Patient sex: M
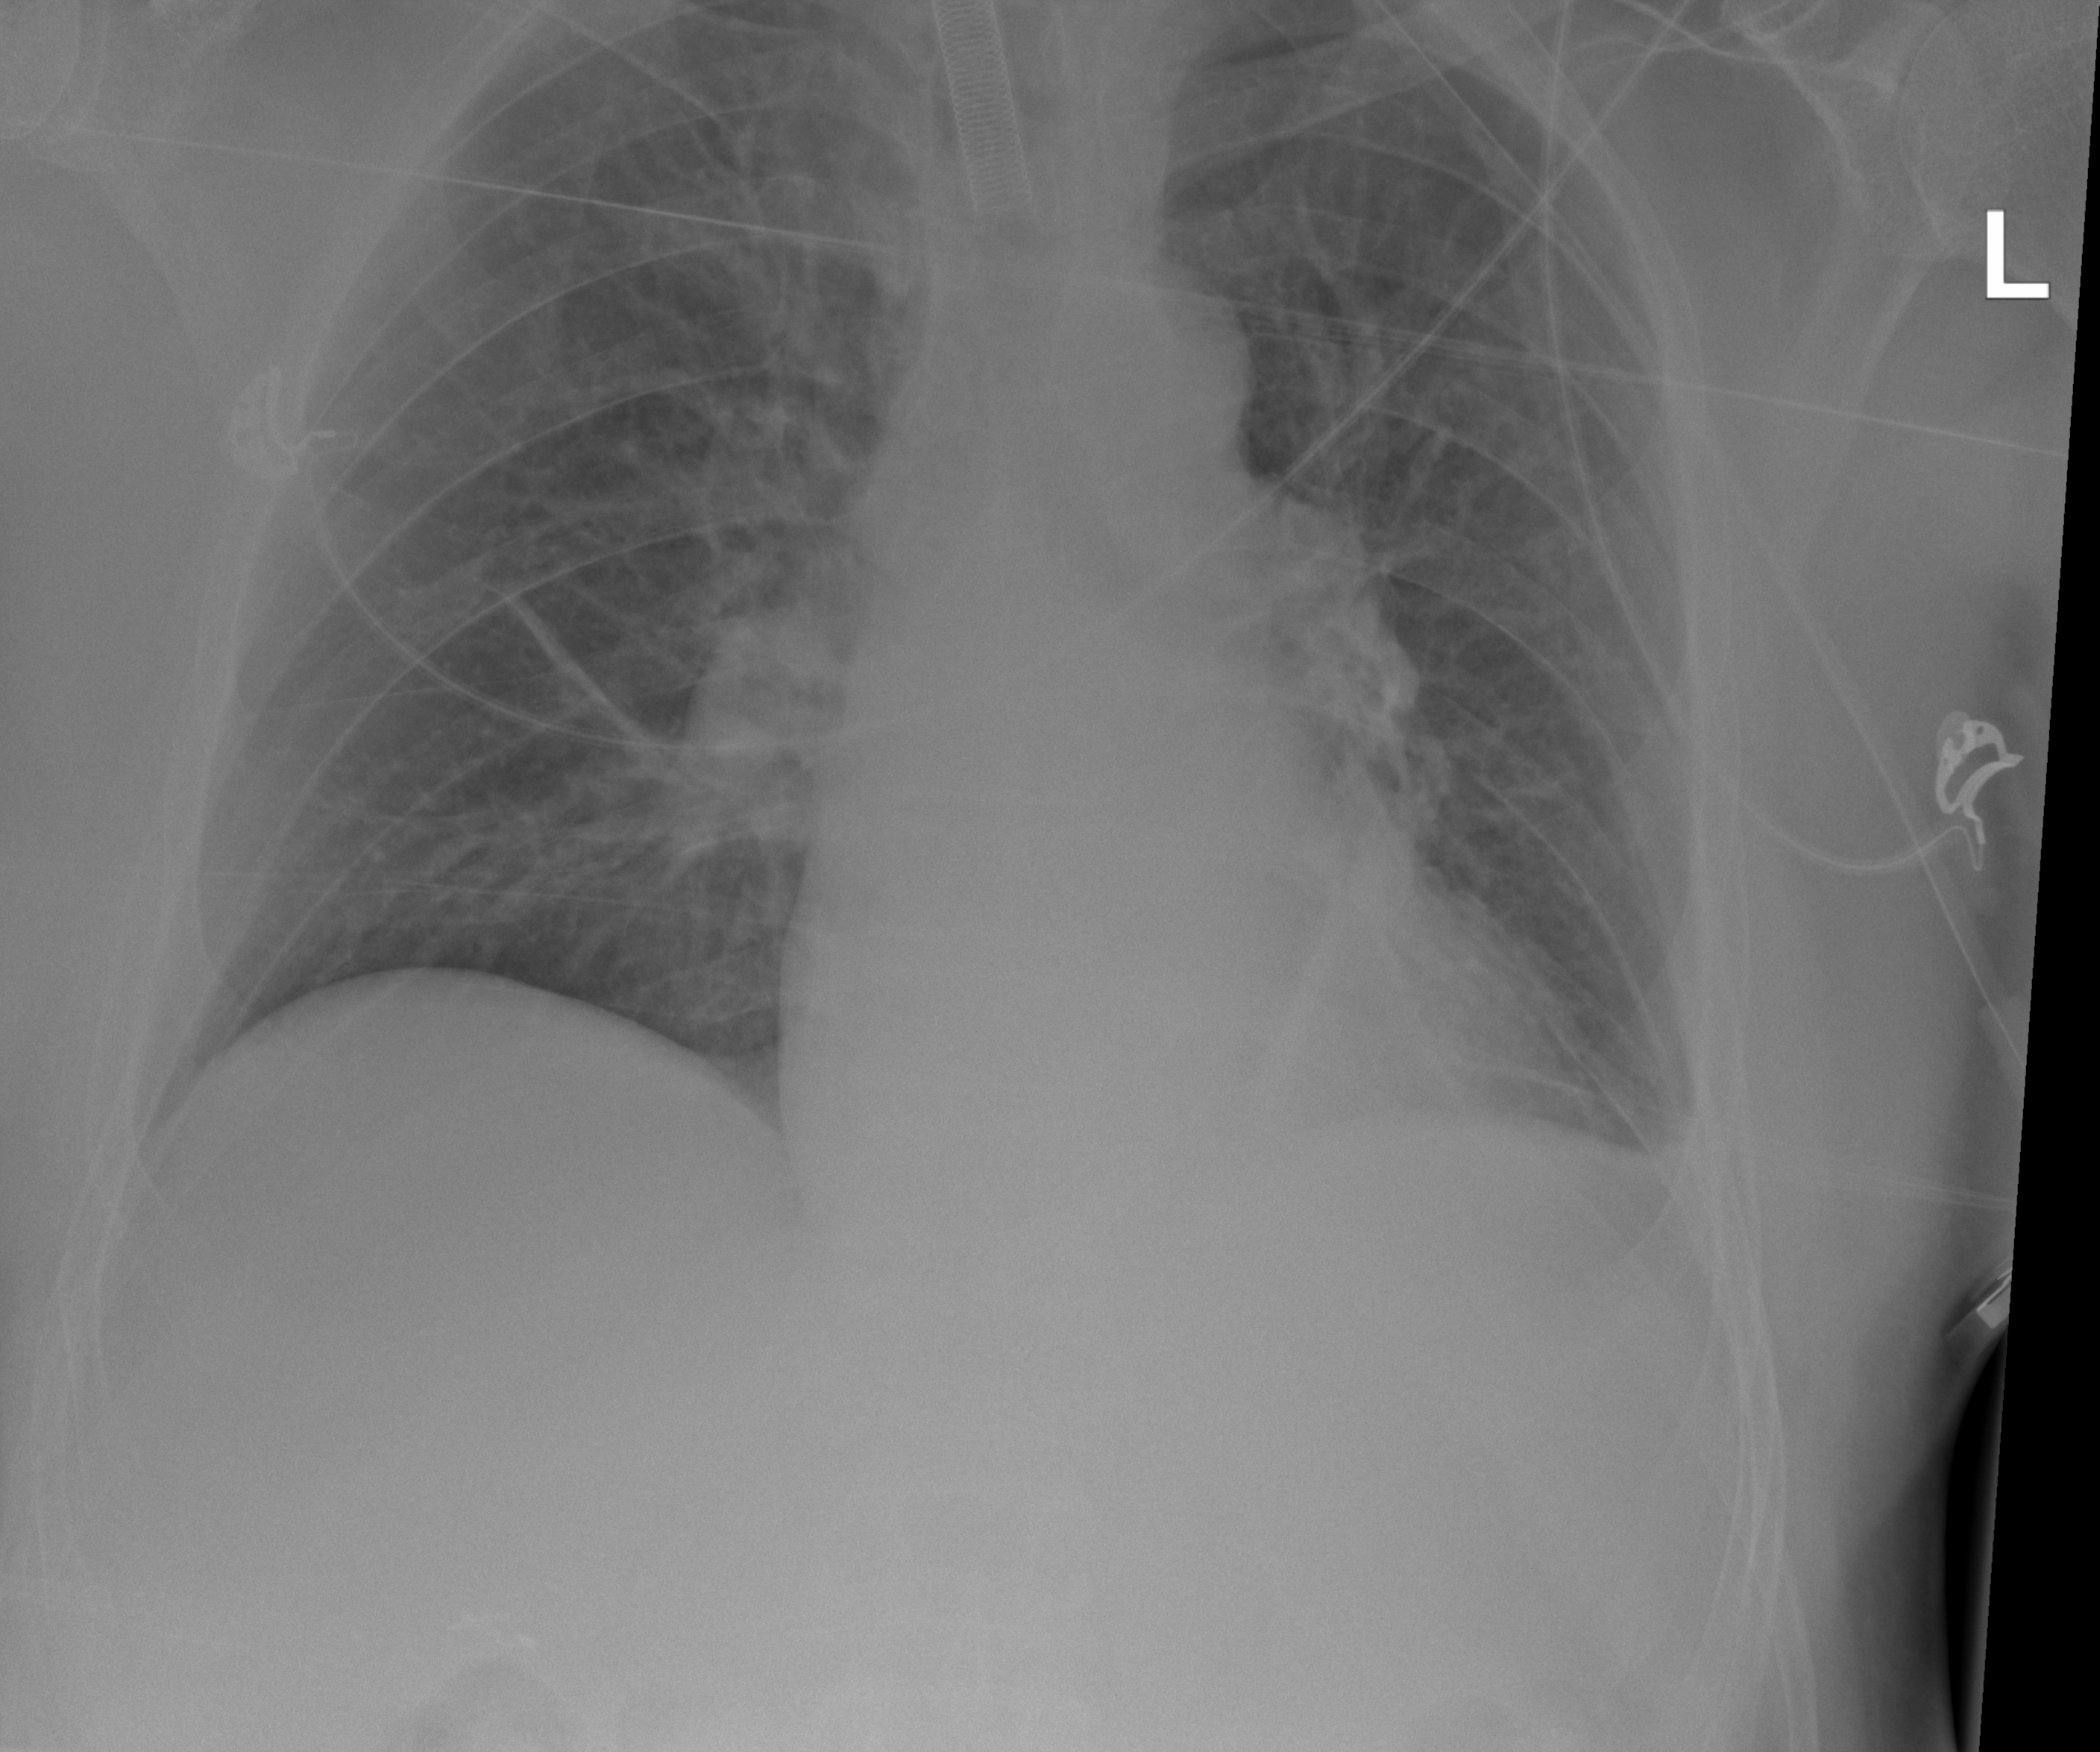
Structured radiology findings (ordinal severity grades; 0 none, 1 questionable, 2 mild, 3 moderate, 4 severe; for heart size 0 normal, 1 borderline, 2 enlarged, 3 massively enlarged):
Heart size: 1
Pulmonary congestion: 0
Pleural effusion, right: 0
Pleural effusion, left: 2
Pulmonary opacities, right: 0
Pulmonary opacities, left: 0
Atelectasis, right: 0
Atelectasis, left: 0